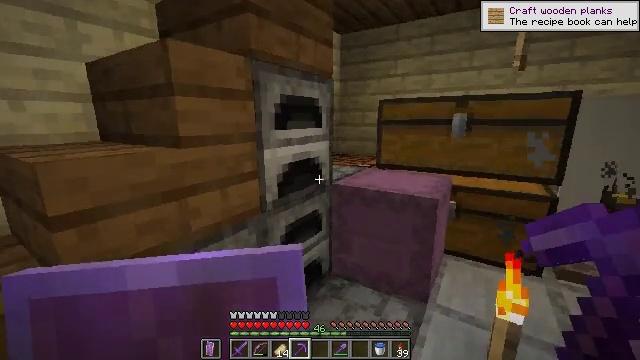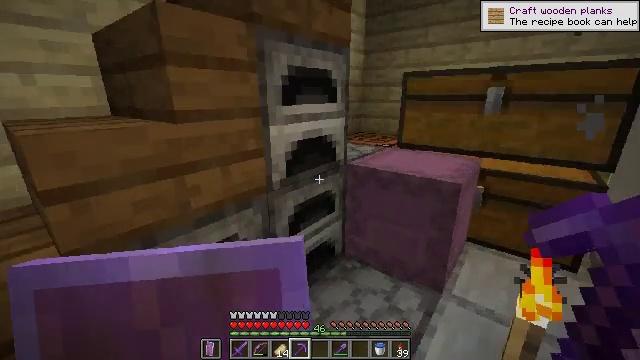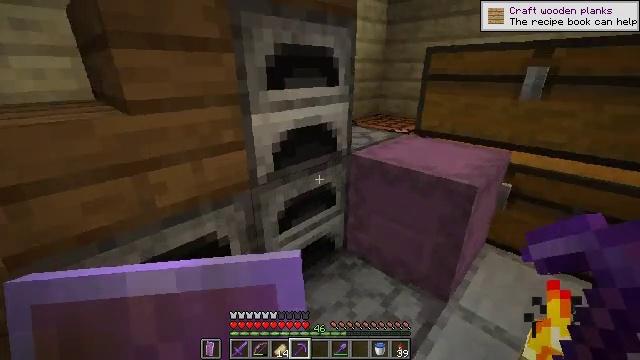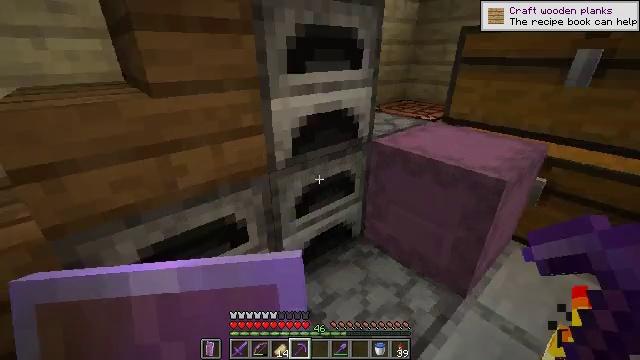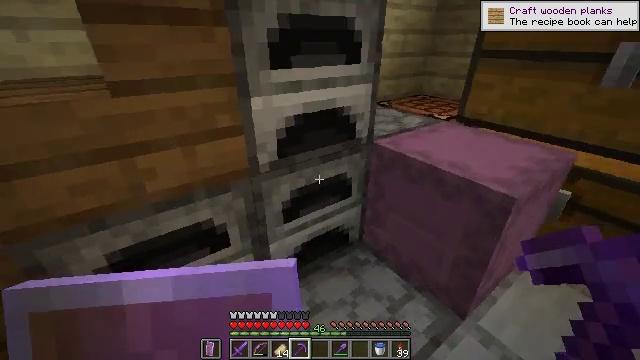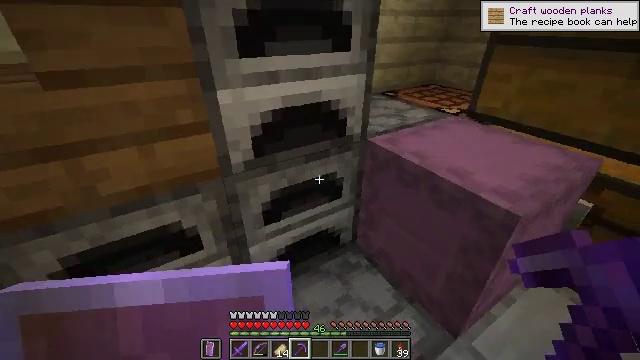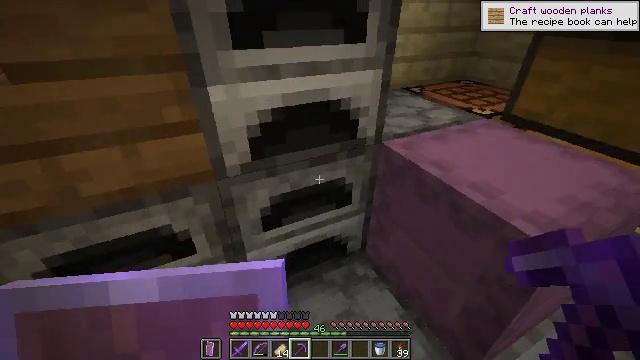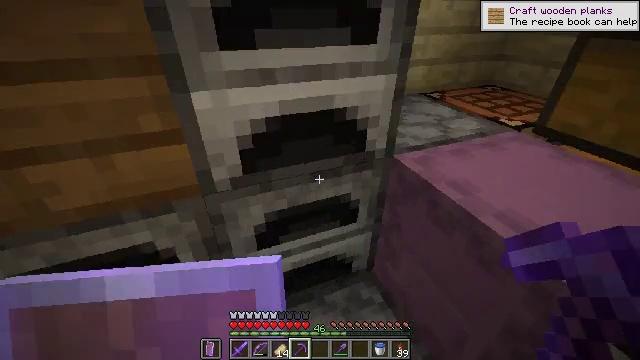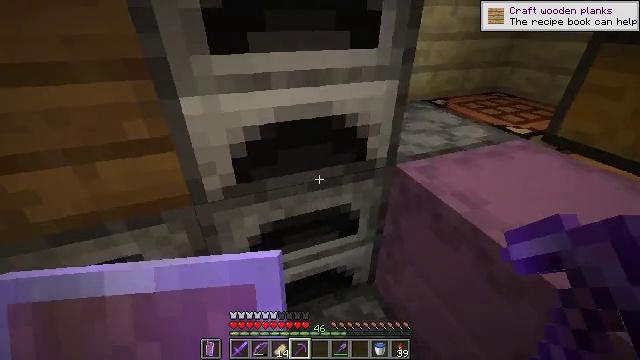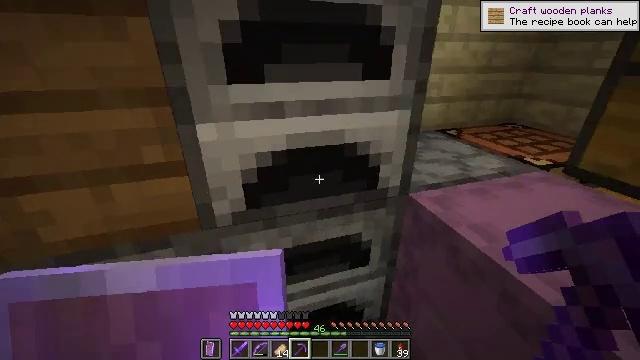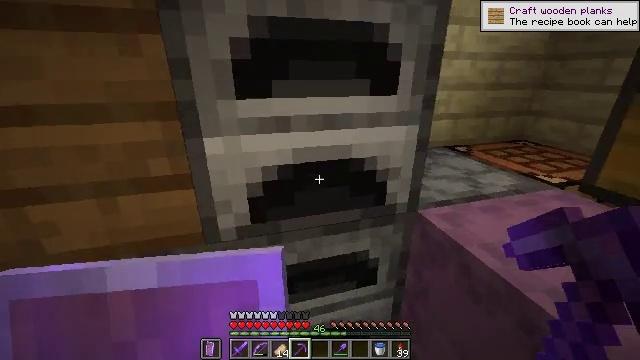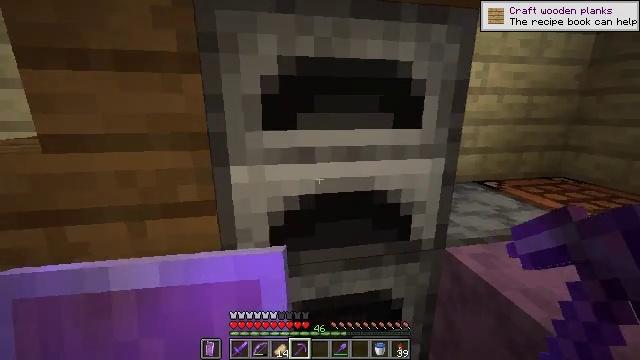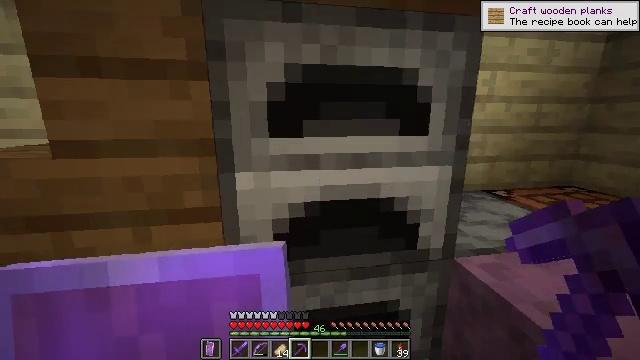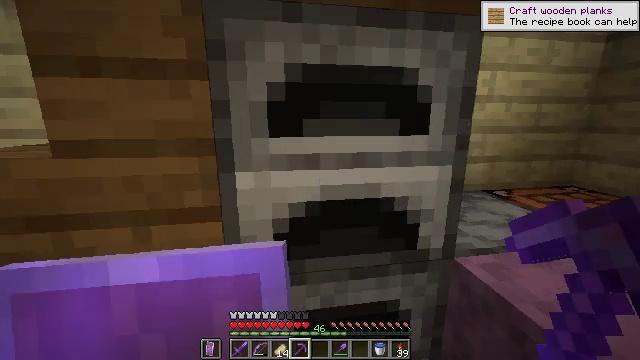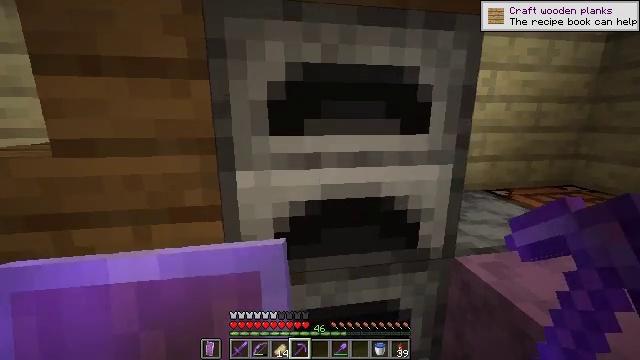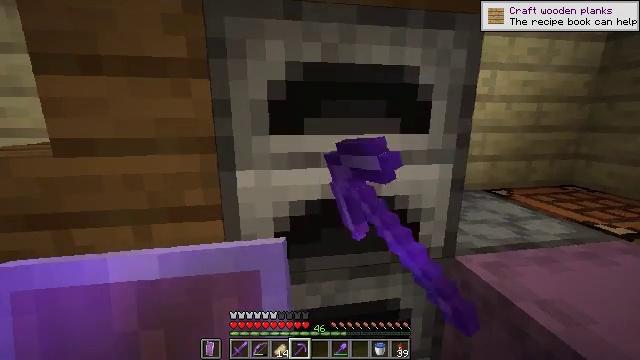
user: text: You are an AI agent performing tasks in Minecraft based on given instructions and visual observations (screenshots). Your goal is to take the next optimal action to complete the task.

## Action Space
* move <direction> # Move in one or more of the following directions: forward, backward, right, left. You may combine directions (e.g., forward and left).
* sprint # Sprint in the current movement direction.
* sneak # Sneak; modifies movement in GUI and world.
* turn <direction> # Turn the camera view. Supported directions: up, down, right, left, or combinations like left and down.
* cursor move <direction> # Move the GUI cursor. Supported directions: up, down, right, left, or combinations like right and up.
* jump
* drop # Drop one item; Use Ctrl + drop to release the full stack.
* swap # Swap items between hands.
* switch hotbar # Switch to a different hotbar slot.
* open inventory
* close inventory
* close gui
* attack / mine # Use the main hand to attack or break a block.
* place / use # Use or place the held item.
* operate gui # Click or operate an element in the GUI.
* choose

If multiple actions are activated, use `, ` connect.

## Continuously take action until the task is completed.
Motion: motion action
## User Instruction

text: Produce netherite scrap by smelting ancient debris.
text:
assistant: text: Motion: move forward and move right, turn left and down
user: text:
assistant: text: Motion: move forward and move right, turn left and down
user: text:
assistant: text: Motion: move forward and move right, turn left and down
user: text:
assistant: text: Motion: move forward and move right, turn left and down
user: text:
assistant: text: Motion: move forward, turn left and down
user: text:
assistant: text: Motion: move forward, turn left and down
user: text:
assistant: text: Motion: turn left
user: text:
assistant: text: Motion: turn up
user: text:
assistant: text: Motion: turn left and up
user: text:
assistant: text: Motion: turn left and up
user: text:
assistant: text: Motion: turn left and up
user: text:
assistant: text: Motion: turn left and up
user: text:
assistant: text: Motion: no_op
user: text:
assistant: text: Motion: use / place
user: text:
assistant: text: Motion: use / place
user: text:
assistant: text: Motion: use / place
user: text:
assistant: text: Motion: use / place
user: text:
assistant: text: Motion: no_op
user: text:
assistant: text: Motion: no_op
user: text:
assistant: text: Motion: no_op
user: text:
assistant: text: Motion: no_op
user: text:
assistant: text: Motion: no_op
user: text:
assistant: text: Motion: no_op
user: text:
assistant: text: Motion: no_op
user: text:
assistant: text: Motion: no_op
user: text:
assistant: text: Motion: no_op
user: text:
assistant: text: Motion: no_op
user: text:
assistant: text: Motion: turn right and up
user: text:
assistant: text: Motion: turn right and up
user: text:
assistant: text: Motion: no_op